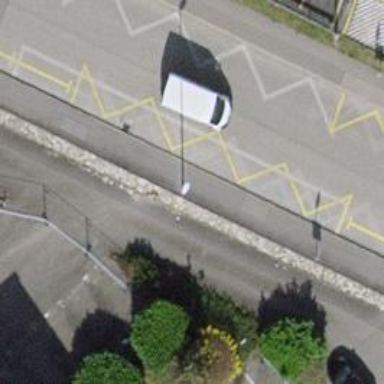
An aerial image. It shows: Asphalt sidewalk leading to public transport platform.